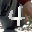
Label: 4